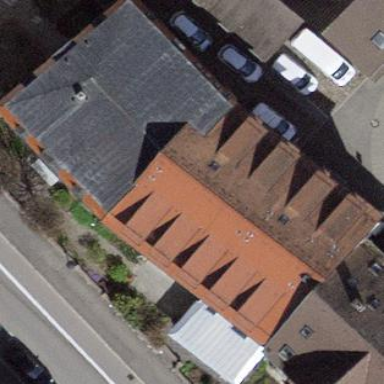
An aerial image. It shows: Building.